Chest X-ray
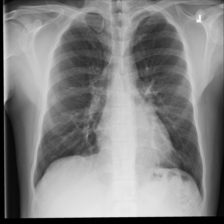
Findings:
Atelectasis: positive
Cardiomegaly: negative
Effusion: negative
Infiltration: negative
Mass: negative
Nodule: negative
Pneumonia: negative
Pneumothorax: negative
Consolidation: negative
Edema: negative
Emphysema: negative
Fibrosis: negative
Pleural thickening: negative
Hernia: negative